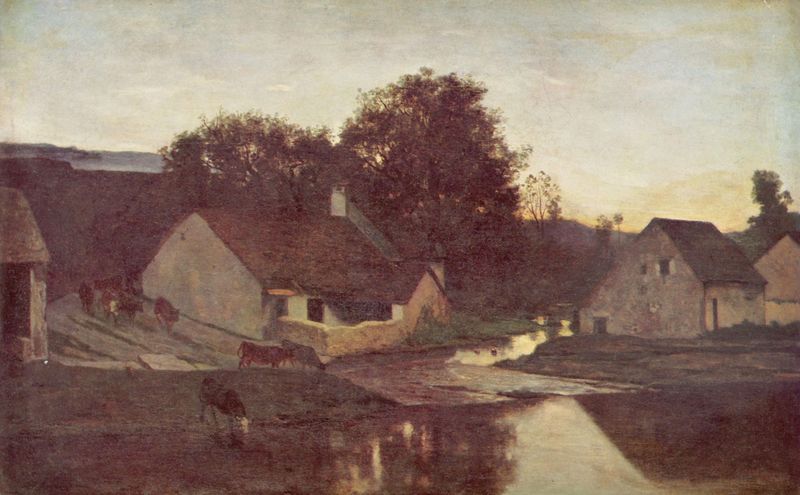
Titel: Abend
Künstler: Charles François Daubigny
Standort: New York (New York)
Institution: The Metropolitan Museum of Art
Schlagwörter: baum, dunkel, gemälde, himmel, schatten, wasser, weiß, wolken, aquarell, bäume, fluss, grün, landschaft, ocker, see, teich, ufer, äste, abend, braun, fenster, frankreich, grau, hell, licht, schwarz, tür, dach, gebäude, gras, haus, rot, tiere, weg, wiese, trinken, öl, bach, dämmerung, horizont, häuser, kühe, morgen, natur, spiegelung, vieh, weide, zweige, brücke, gewässer, land, kamin, landleben, pferd, pferde, schornstein, fassade, türen, wohnhäuser, berge, dorf, dächer, giebel, mauer, herde, kuh, monochrom, bauernhof, hütten, türe, turner, widerschein, still, menschenleer, abendstimmung, bauer, ortschaft, rinder, scheune, mauern, lanschaft, bauernhaus, bauernhäuser, stall, gehöft, spätsommer, tränke, überschwemmung, reflex, gegenlicht, anger, dort, bauernhöfe, furt, nach, abtrieb, jhang, ronder, fliuss, wasster, dorfteich